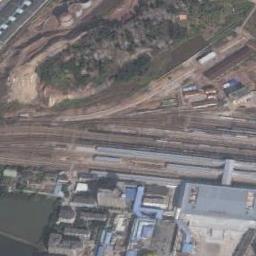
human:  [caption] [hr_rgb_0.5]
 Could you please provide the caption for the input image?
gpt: There is a railway station under construction in a good environment .

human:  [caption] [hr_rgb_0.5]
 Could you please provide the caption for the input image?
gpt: Many buildings of different shapes and sizes are beside the railway station .

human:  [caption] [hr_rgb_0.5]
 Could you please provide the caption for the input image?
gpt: The railway station is on the bare land next to some buildings .

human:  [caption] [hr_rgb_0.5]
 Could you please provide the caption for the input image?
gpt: The railway station with some railways is next to some other buildings and some trains are on the railways .

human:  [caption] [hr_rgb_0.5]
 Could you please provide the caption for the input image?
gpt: There are some brown bare land around the railway station .